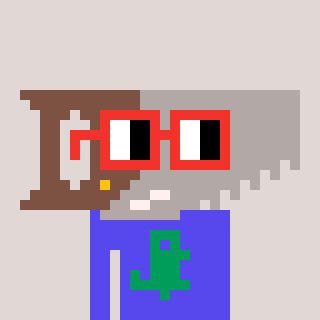
a pixel art character with square red glasses, a saw-shaped head and a computerblue-colored body on a warm background